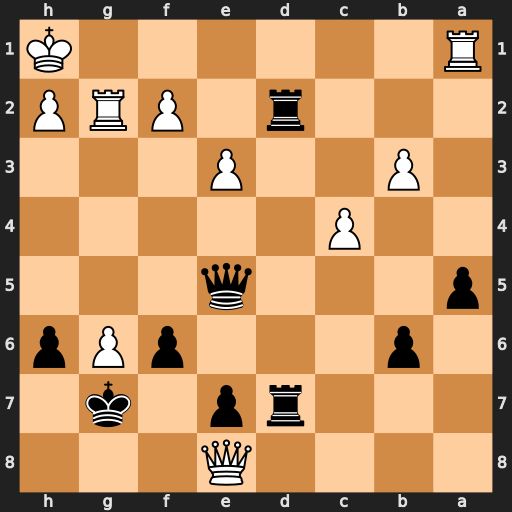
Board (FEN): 4Q3/3rp1k1/1p3pPp/p3q3/2P5/1P2P3/3r1PRP/R6K
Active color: b
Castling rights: -
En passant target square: -
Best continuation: Rd1+ Rxd1 Rxd1+ Rg1 Qe4+ f3 Qxf3#